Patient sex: M
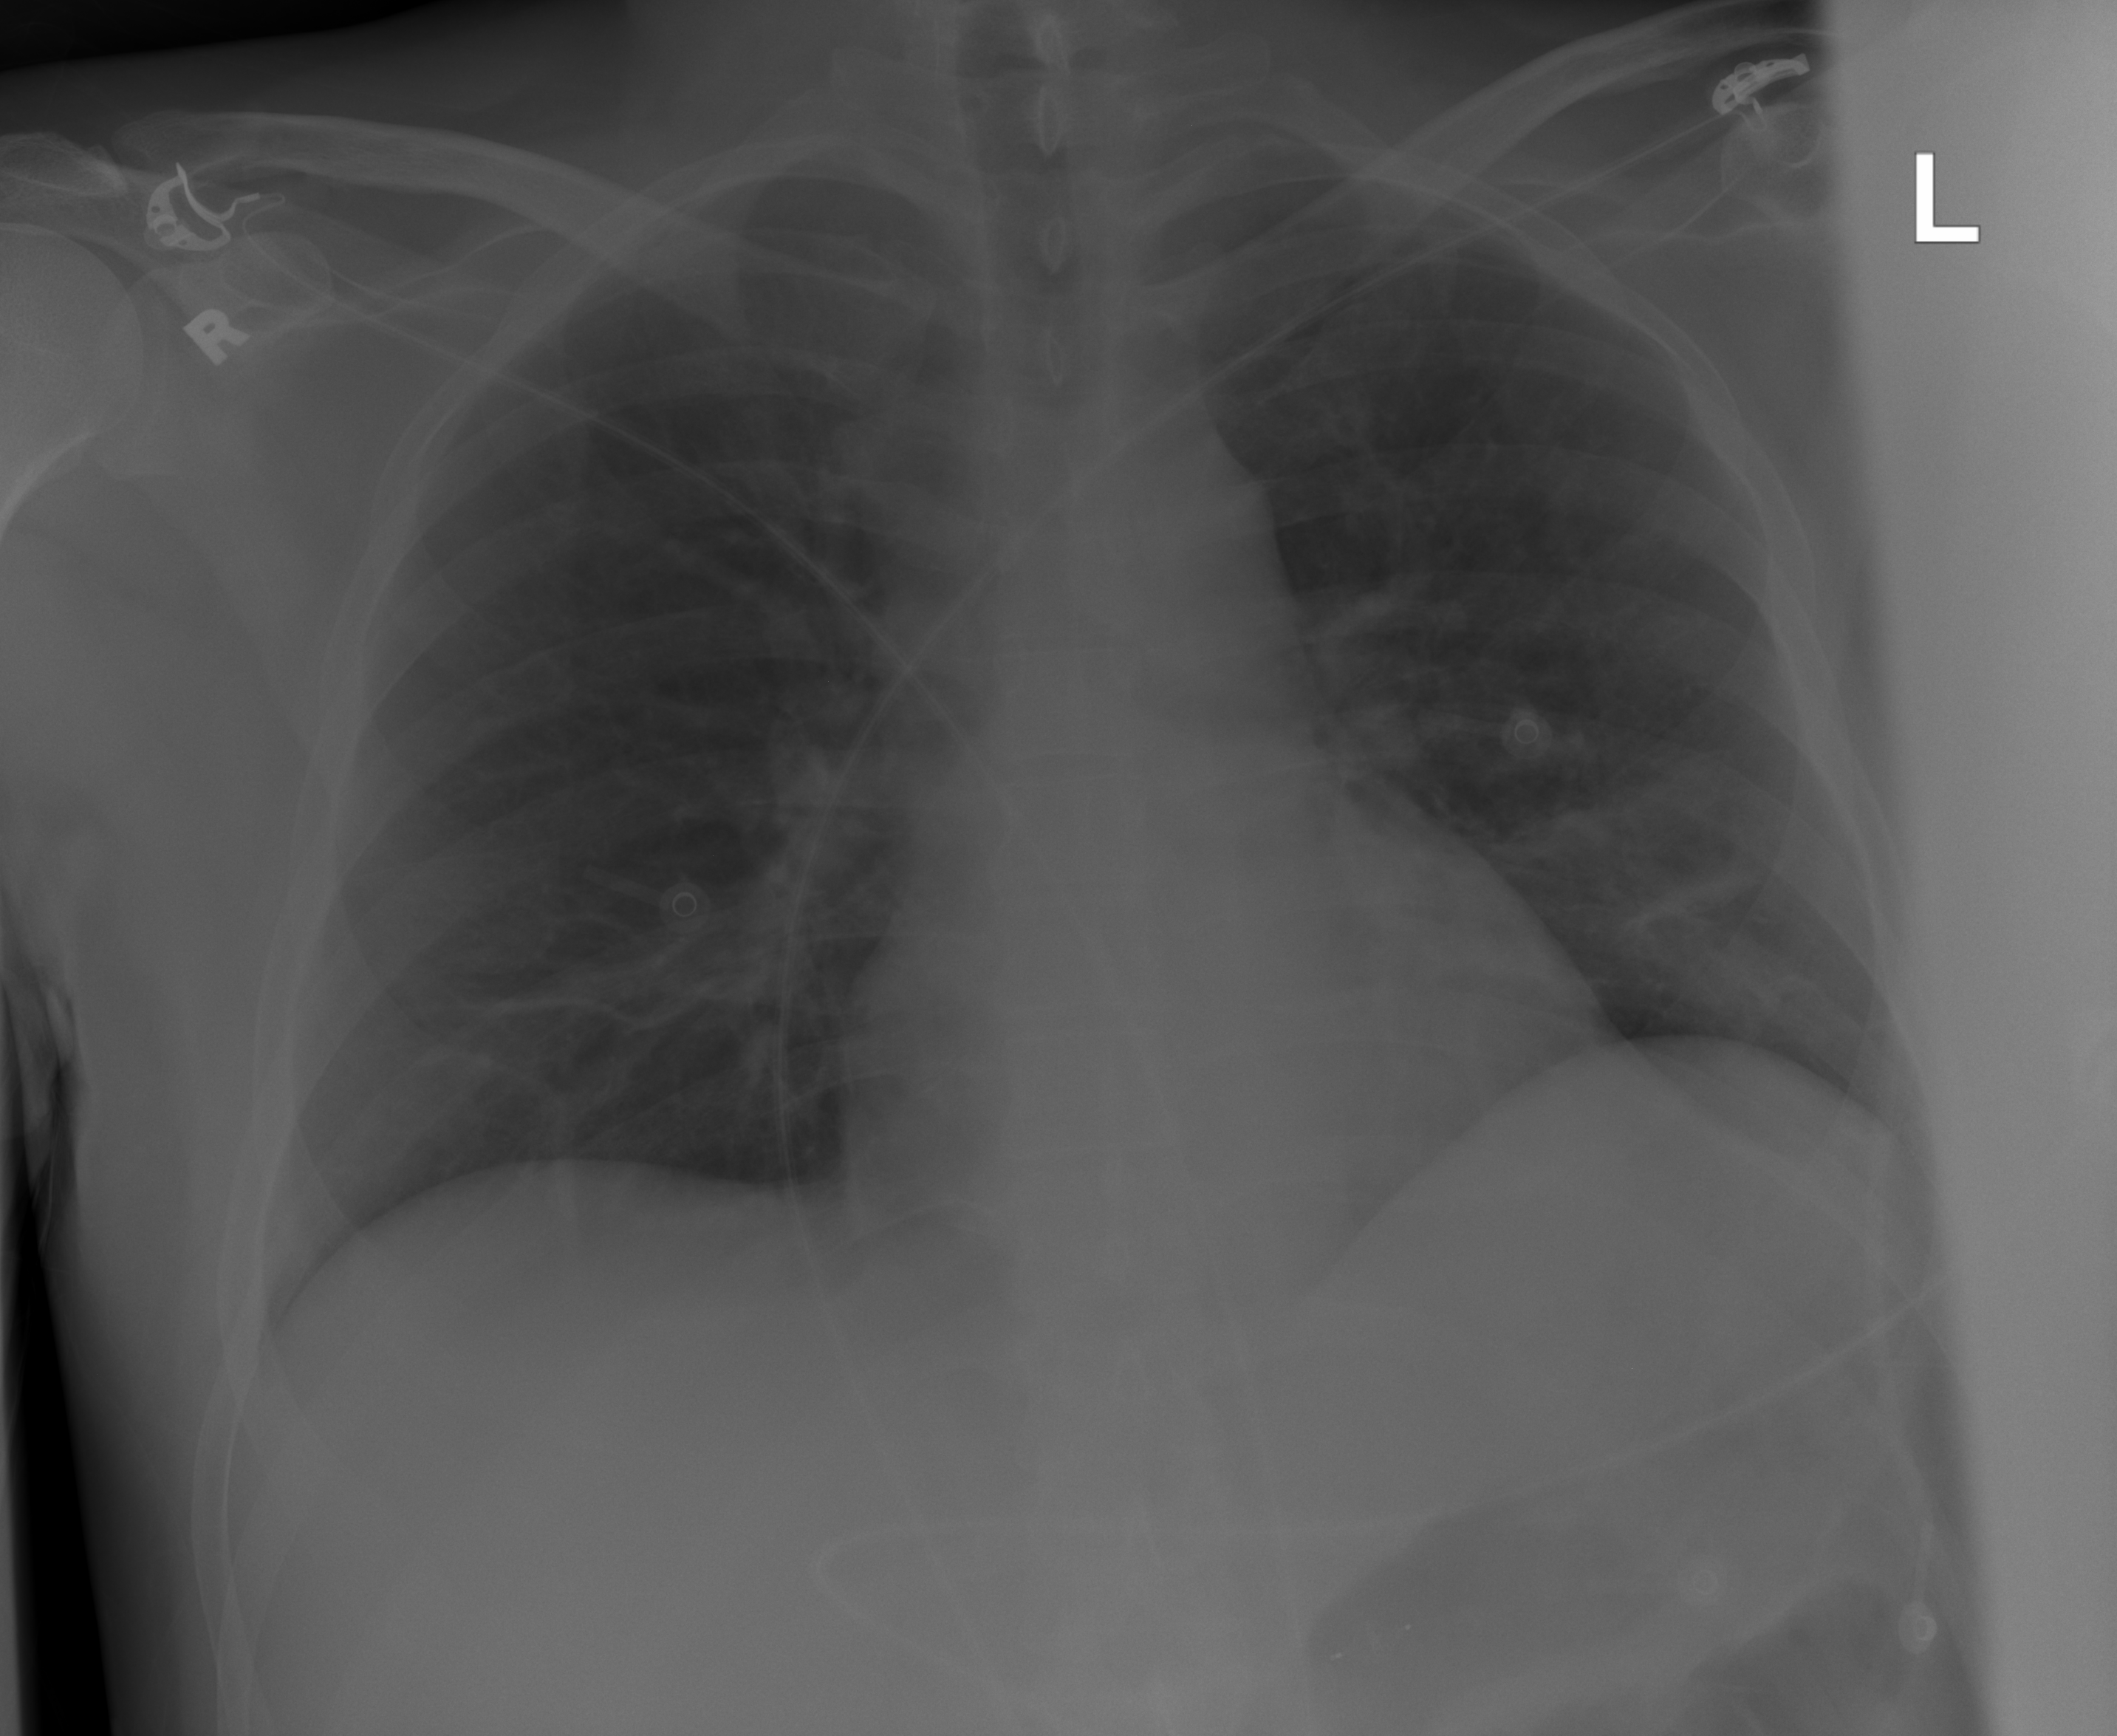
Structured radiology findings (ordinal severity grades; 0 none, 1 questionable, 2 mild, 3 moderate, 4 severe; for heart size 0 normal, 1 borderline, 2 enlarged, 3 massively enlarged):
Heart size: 0
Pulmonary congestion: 1
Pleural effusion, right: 0
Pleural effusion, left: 0
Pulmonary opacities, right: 1
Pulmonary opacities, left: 2
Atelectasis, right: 0
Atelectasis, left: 0